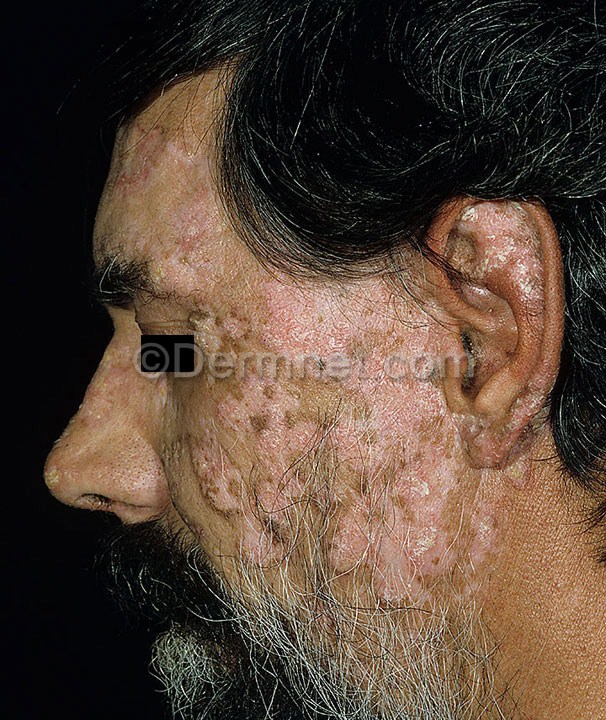
Disease: Lupus and other Connective Tissue diseases